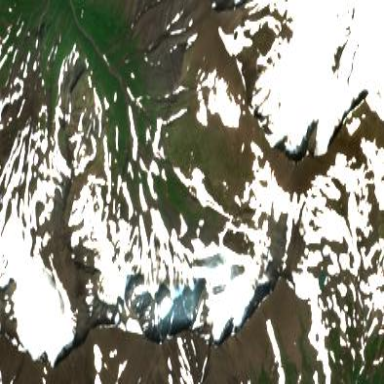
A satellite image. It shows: Majestic glacier in the distance.